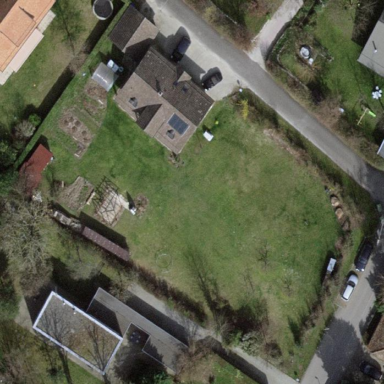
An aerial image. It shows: Garden enclosed by fence.